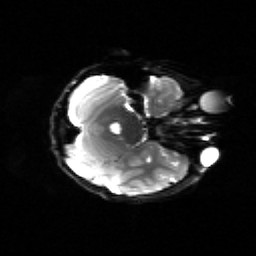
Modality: sbref
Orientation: axial
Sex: male
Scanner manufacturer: siemens
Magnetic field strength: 3 T
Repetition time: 5 s
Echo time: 0.071 s